Question: I have created a policy to rotate catalina.out of tomcat, my cron service is running and I can even check the log to verify the jobs but I am not getting the desired output. Here is my code
/etc/logrotate.d/tomcat
'''
/opt/tomcat7/logs/catalina.out {
copytruncate
rotate 7
compress
missingok
size 1k
}
'''
/etc/crontab
'''
SHELL=/bin/bash
PATH=/sbin:/bin:/usr/sbin:/usr/bin
MAILTO=root
HOME=/
# For details see man 4 crontabs
# Example of job definition:
# .---------------- minute (0 - 59)
# | .------------- hour (0 - 23)
# | | .---------- day of month (1 - 31)
# | | | .------- month (1 - 12) OR jan,feb,mar,apr ...
# | | | | .---- day of week (0 - 6) (Sunday=0 or 7) OR sun,mon,tue,wed,thu,fri,sat
# | | | | |
# * * * * * user-name command to be executed
01 * * * * root run-parts /etc/cron.hourly
02 4 * * * root run-parts /etc/cron.daily
22 4 * * 0 root run-parts /etc/cron.weekly
42 4 1 * * root run-parts /etc/cron.monthly
* * * * * root /usr/sbin/logrotate -v /etc/logrotate.conf
* * * * * root env > /opt/env.output
'''
/var/log/cron
'''
Apr 24 14:49:01 staging2 CROND[30862]: (root) MAIL (mailed 5331 bytes of output but got status 0x004b#012)
Apr 24 14:50:01 staging2 CROND[30903]: (root) CMD (/usr/lib64/sa/sa1 1 1)
Apr 24 14:50:01 staging2 CROND[30902]: (root) CMD (/usr/sbin/logrotate -v /etc/logrotate.conf)
Apr 24 14:50:01 staging2 CROND[30901]: (root) CMD (env > /opt/env.output)
Apr 24 14:50:01 staging2 CROND[30893]: (root) MAIL (mailed 5376 bytes of output but got status 0x004b#012)
Apr 24 14:51:01 staging2 CROND[30938]: (root) CMD (/usr/sbin/logrotate -v /etc/logrotate.conf)
Apr 24 14:51:01 staging2 CROND[30937]: (root) CMD (env > /opt/env.output)
Apr 24 14:51:01 staging2 CROND[30932]: (root) MAIL (mailed 5331 bytes of output but got status 0x004b#012)
Apr 24 14:52:01 staging2 CROND[30975]: (root) CMD (/usr/sbin/logrotate -v /etc/logrotate.conf)
Apr 24 14:52:01 staging2 CROND[30976]: (root) CMD (env > /opt/env.output)
Apr 24 14:52:01 staging2 CROND[30970]: (root) MAIL (mailed 5331 bytes of output but got status 0x004b#012)
'''
I can clearly see the job is executed every minute and it should rotate catalina file but it is not doing that, if I run the command '/usr/sbin/logrotate -v /etc/logrotate.conf' manually it does the job.

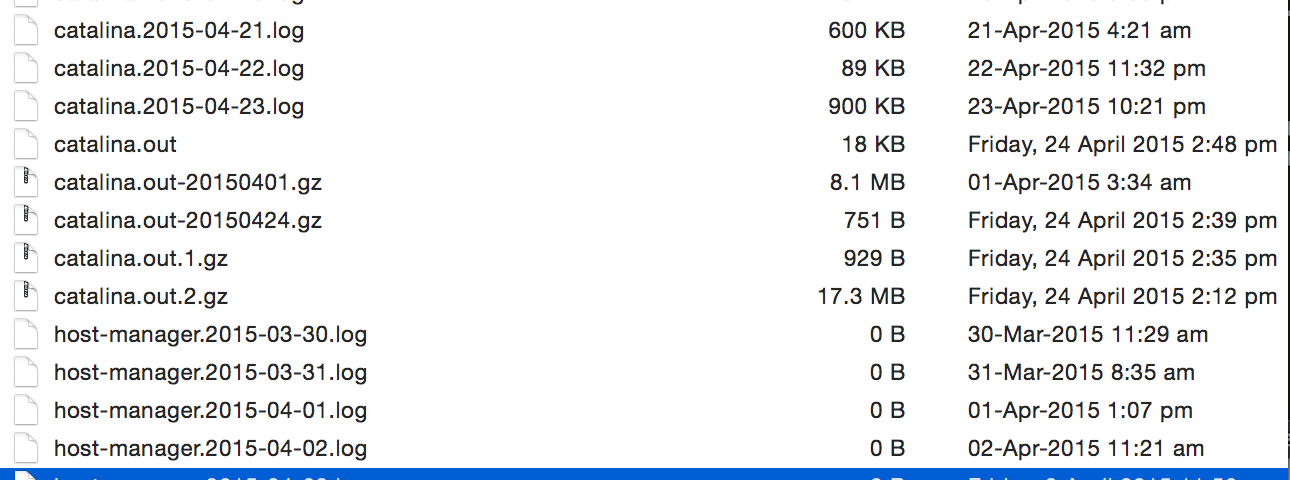
Answer: I got the solution. Everything was fine but u need to disable the SELinux
'''
setenforce 0
'''